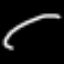
Label: hourglass